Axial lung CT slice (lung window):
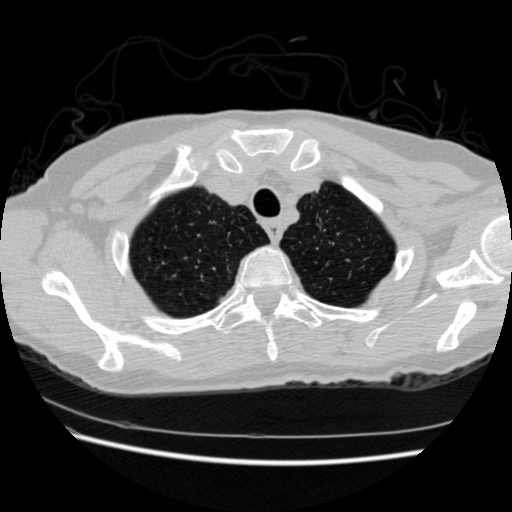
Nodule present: no